Interaction volume radius: 5 \u00c5
Interaction volume height: 35 \u00c5
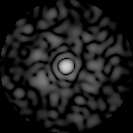
Disorder parameter: 0.8394